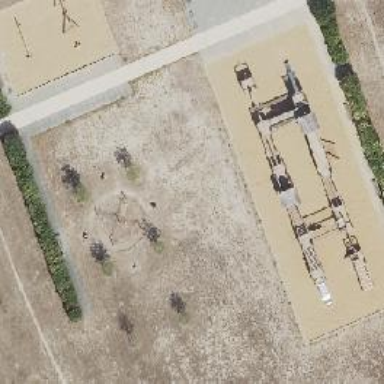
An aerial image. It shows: Playground area for leisure activities on the land.